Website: slack
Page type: billing-address
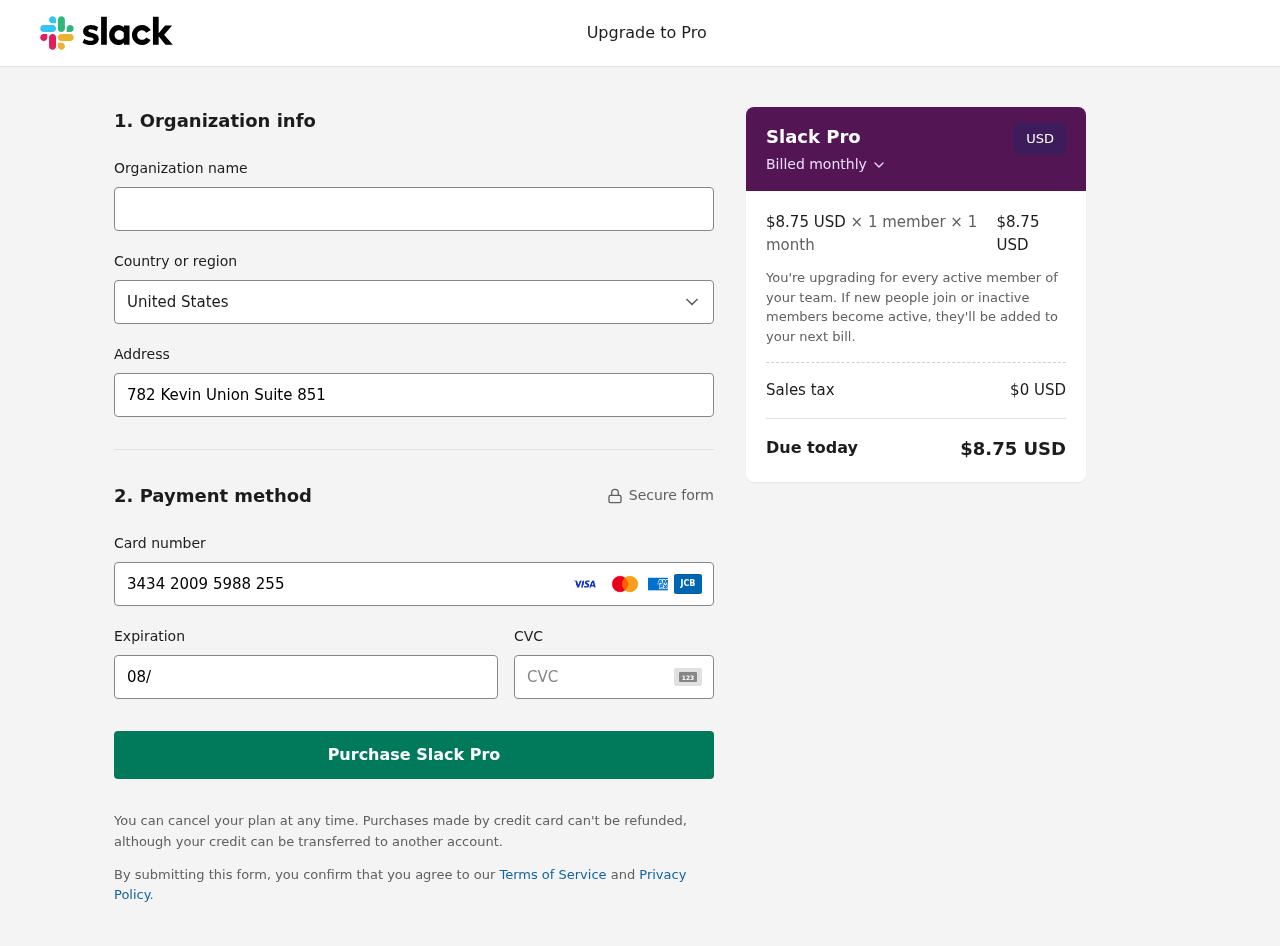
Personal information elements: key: PII_CARD_CVV
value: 9181
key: PII_CARD_EXPIRY
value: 08/27
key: PII_CARD_NUMBER
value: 3434 2009 5988 255
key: PII_COUNTRY
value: United States
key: PII_STREET
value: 782 Kevin Union Suite 851
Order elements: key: ORDER_PRICE_PER_MEMBER
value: $8.75 USD
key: ORDER_MEMBER_COUNT
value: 1
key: ORDER_MONTH_COUNT
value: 1
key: ORDER_SUBTOTAL
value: $8.75 USD
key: ORDER_TAX
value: $0
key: ORDER_TOTAL
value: $8.75 USD